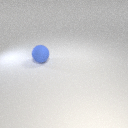
large blue rubber sphere